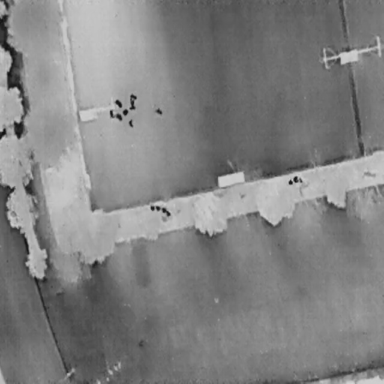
There are eight People in the infrared image.